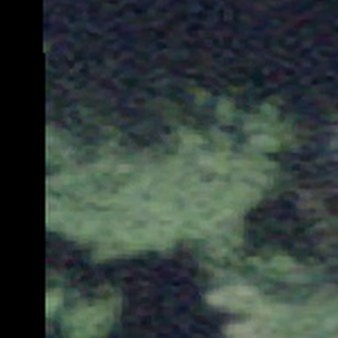
Label: other